Question: Followed the steps <URL>, I succeeded to run a report using a DXperience ASP.Net MVC Web application project wizard, but when I tried to reproduce exactly the same thing using a basic ASP.Net MVC Web application project wizard, I got no debugger error while compiling, but the browser returned the the following error:

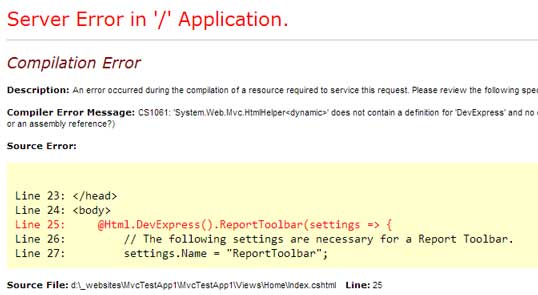
Answer: It doesn't look like the DevExpress extensions are visible in the namespace of your view. Add a using, or add it to your Web.Config under ~/Views
'''
@using Devexpress; // or whatever the namespace is
'''
Also, you need to make sure that Devexpress is added as a reference to the project, if it's not already added.